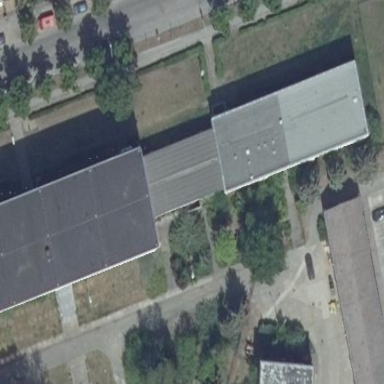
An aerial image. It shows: Office building.